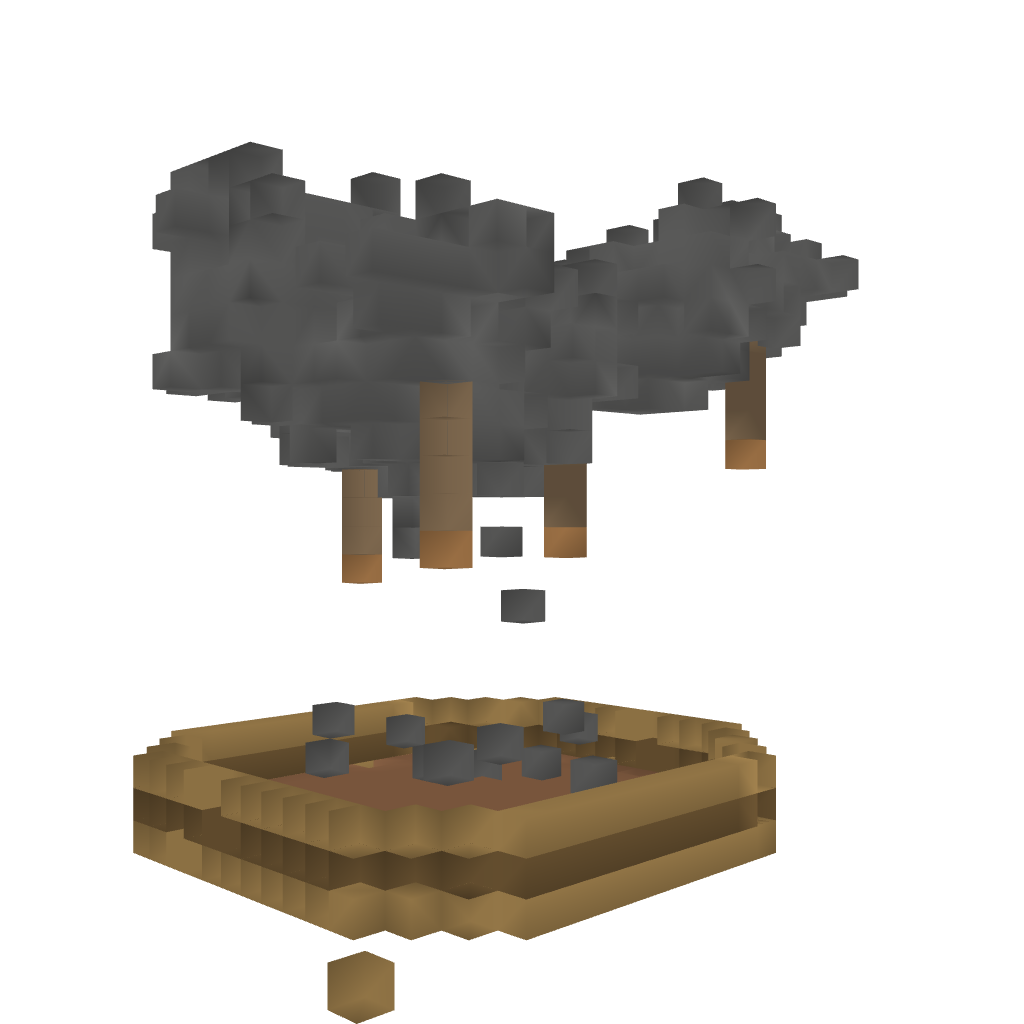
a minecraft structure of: Web tree